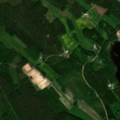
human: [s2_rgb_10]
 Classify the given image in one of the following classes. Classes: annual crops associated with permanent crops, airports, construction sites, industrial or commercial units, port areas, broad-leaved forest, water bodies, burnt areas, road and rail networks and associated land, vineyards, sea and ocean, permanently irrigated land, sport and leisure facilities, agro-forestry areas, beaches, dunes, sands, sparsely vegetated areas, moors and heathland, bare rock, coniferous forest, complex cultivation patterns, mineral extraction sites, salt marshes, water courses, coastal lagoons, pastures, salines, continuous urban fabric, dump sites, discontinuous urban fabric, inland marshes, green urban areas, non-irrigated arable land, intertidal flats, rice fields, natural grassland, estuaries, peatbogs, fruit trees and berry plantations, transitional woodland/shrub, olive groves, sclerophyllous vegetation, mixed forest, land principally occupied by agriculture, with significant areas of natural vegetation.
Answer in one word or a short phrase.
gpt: land principally occupied by agriculture, with significant areas of natural vegetation, coniferous forest, mixed forest, water bodies